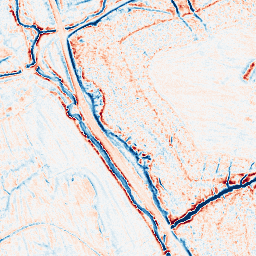
Category: edge_preserving
Decomposition family: anisotropic_diffusion
Decomposition parameters: iterations: 20
kappa: 30
gamma: 0.1
Upsampling method: bicubic_3x
Upsampling parameters: scale: 3
Upsampling scale: 3